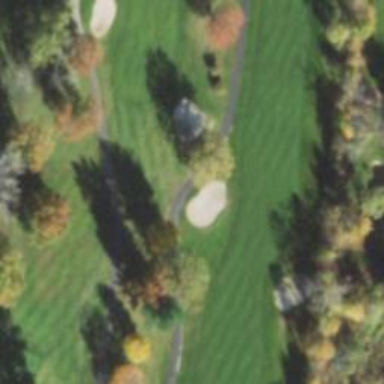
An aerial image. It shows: Path for both road and golf.